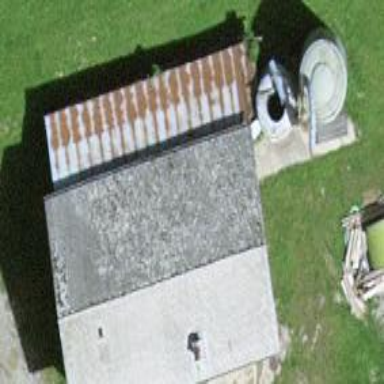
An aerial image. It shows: Gabled roof on farm auxiliary building.